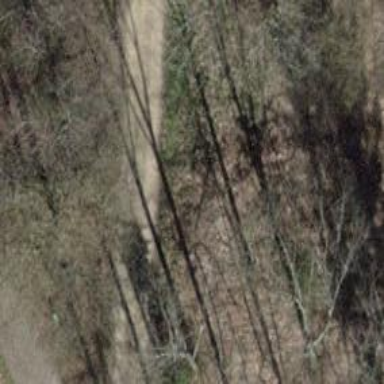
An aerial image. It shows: Unpaved track road with grade3 tracktype.